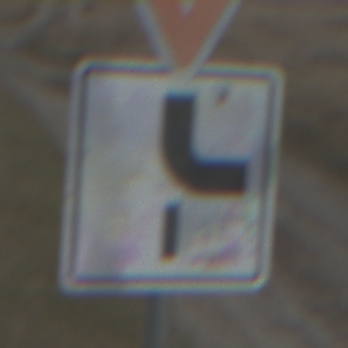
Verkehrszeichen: VerlaufVorfahrtsstrasse10
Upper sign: VorfahrtGewaehren
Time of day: SunriseSunset
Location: Outdoor (RoadRail)
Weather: PartlyCloudy
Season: NotSpecified
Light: Natural